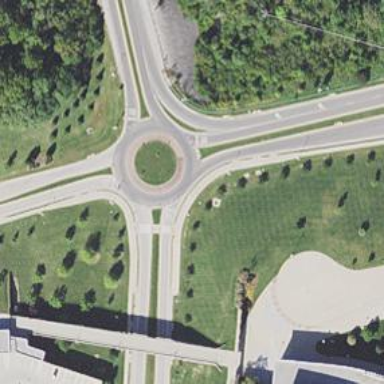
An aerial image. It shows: Secondary road around roundabout.